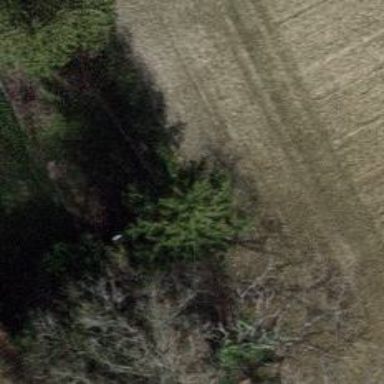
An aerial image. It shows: Evergreen needle-leaved tree.